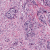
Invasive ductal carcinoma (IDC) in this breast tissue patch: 1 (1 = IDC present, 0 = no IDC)